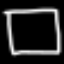
Label: square